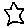
Label: star